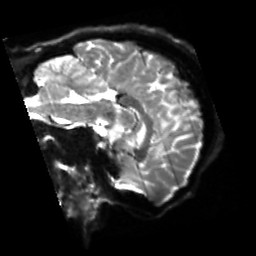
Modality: sbref
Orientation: sagittal
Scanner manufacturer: siemens
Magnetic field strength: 3 T
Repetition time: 4 s
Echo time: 0.0594 s